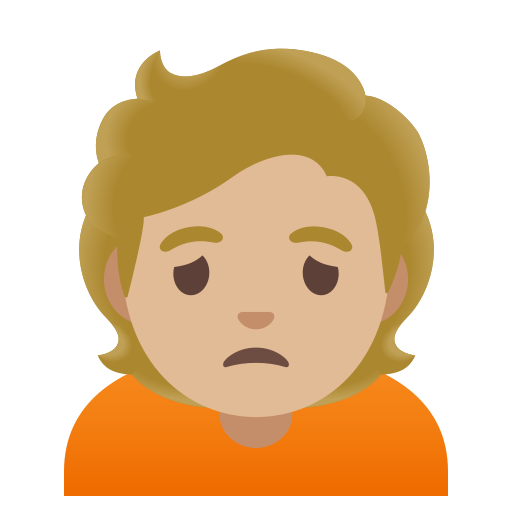
Emoji: 🙍🏼